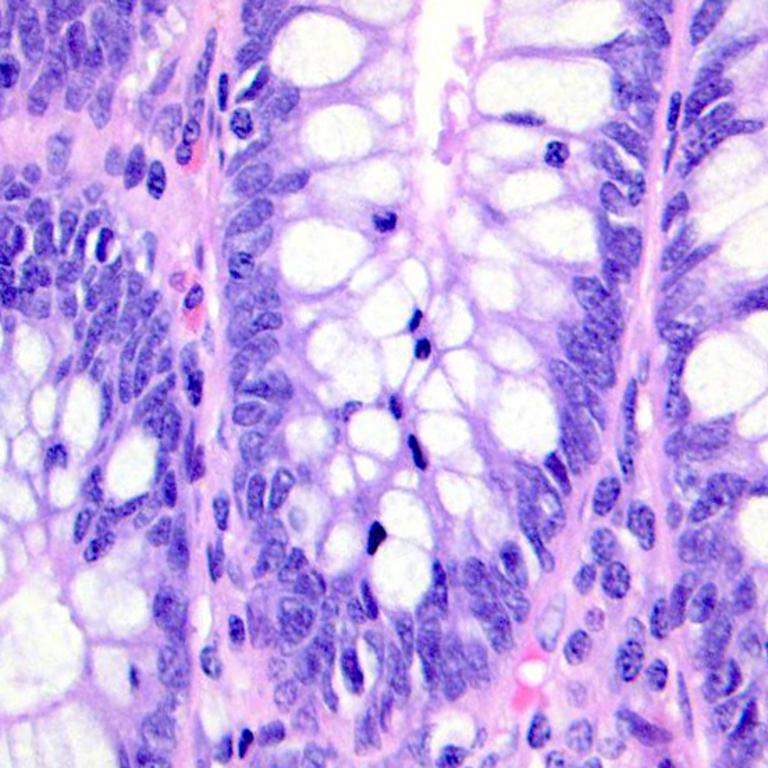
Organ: colon
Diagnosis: benign